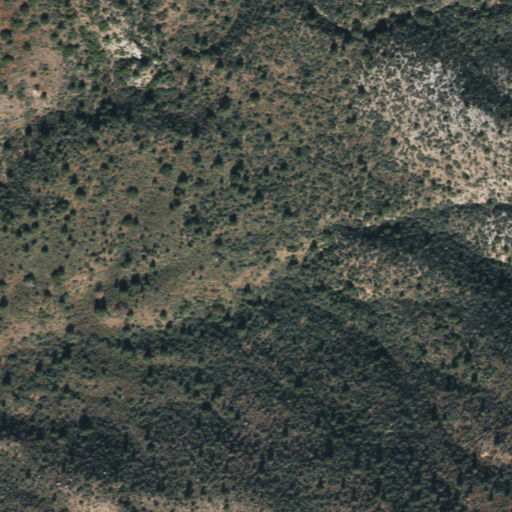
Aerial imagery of depression(s) in Arizona named Horse Basin containing shrub and evergreen forest